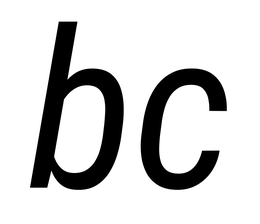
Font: Roboto-Italic_Condensed_Italic